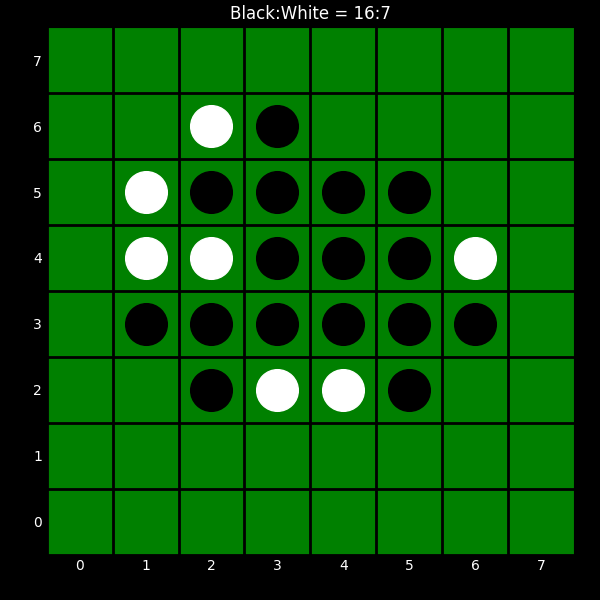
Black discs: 16
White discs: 7